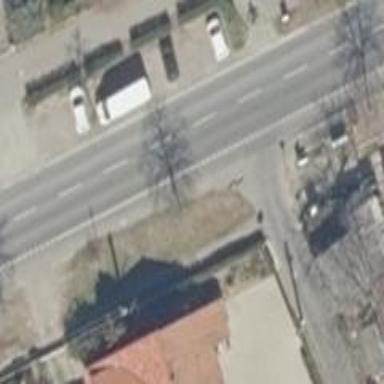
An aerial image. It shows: Street-side parking area.